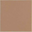
Piece: xx